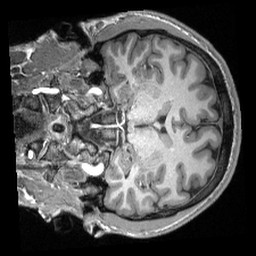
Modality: T1w
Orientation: coronal
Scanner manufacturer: siemens
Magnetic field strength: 3 T
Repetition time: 2.3 s
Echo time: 0.00308 s